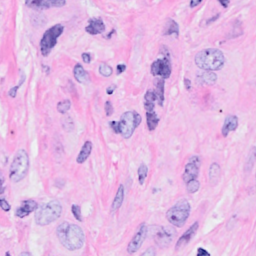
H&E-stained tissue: Breast